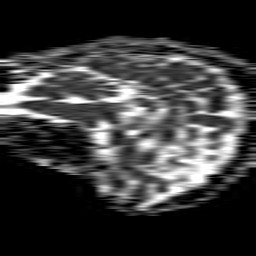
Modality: ADC
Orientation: sagittal
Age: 53
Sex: female
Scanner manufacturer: philips
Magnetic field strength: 1.5 T
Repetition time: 4.6 s
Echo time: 0.08941 s